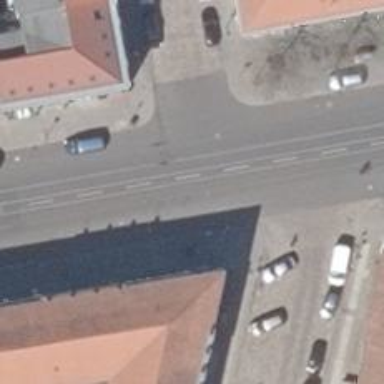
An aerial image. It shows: Residential road with asphalt surface and both sidewalks. There are parallel parking lanes for vehicles on both sides. The road has tram embedded rails and the sidewalks are made of sett.